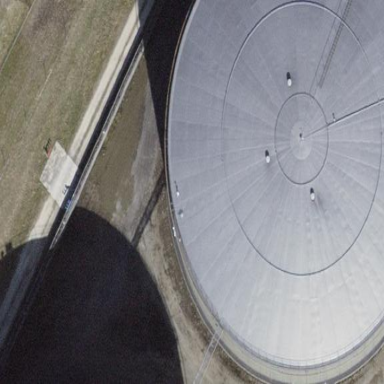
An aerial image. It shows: Building with storage tank.